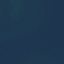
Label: SeaLake